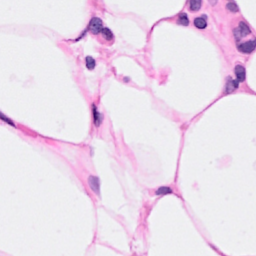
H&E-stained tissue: Breast